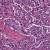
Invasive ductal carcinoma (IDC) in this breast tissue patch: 1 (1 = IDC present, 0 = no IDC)